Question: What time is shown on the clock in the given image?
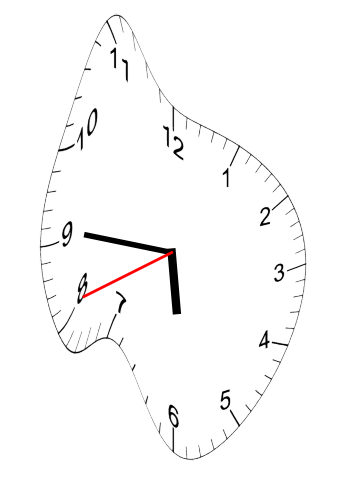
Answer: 05:45:41